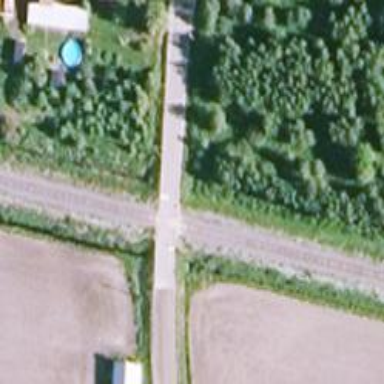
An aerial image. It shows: Tertiary road.